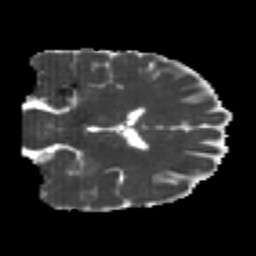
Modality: MD
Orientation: coronal
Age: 26
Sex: male
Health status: healthy
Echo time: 0.074 s